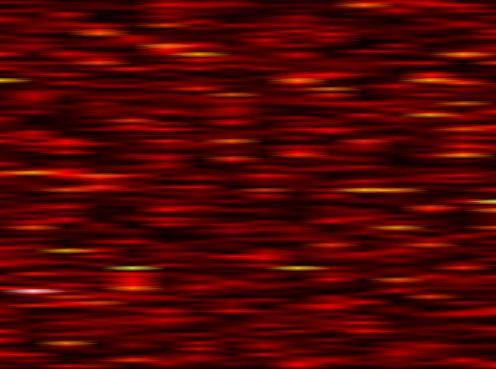
Label: OFDM